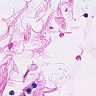
Metastatic tissue present: no